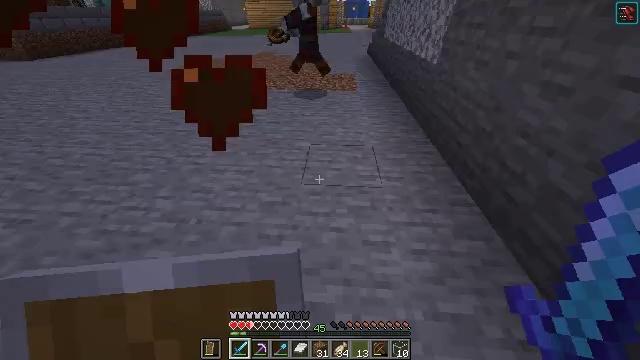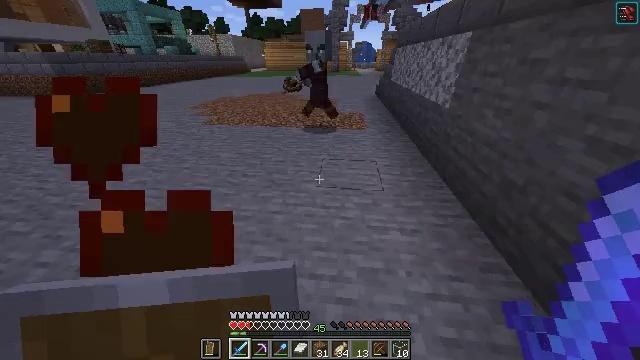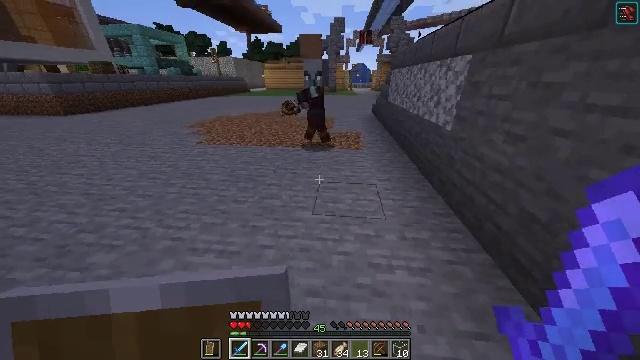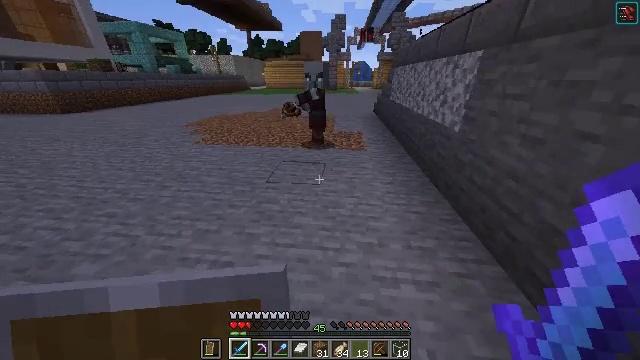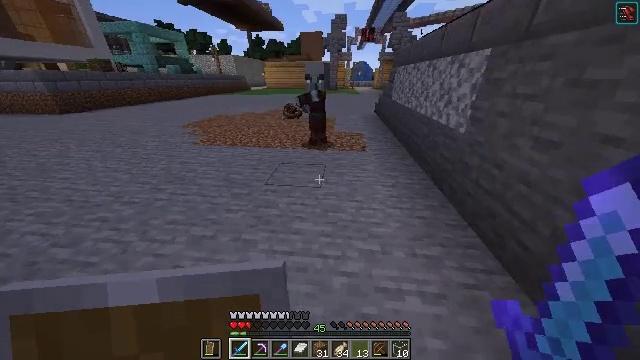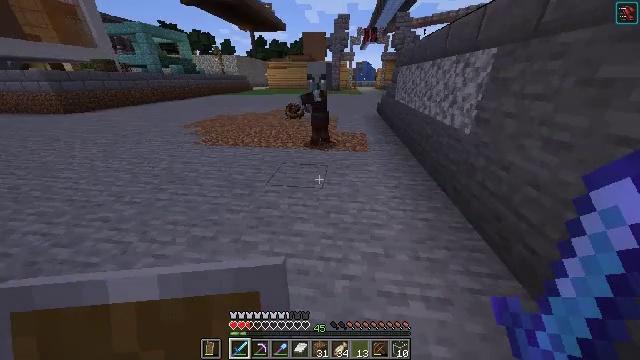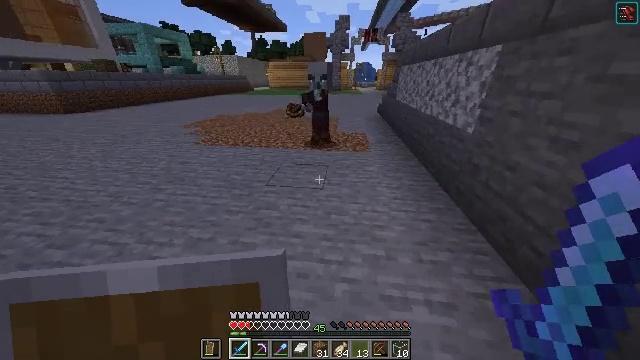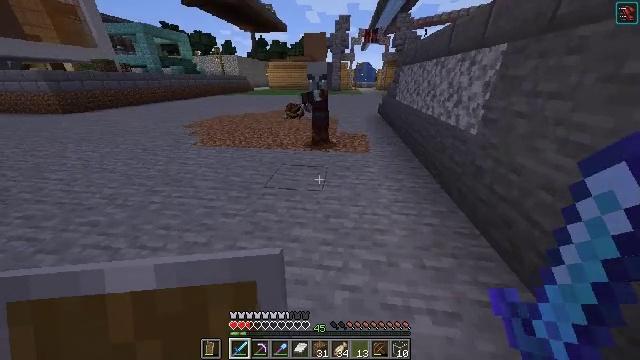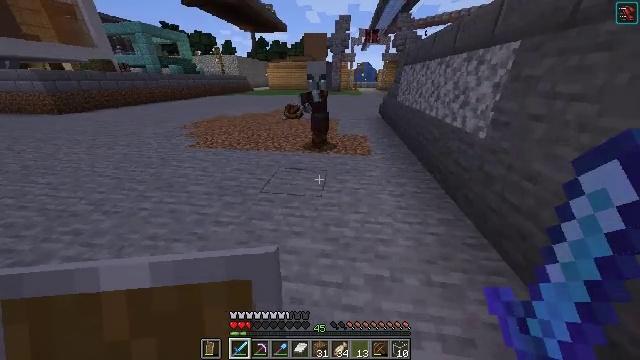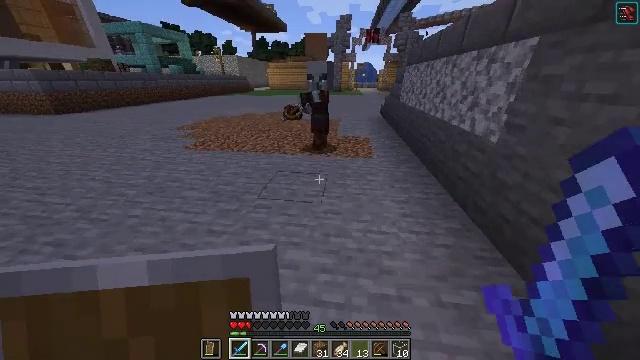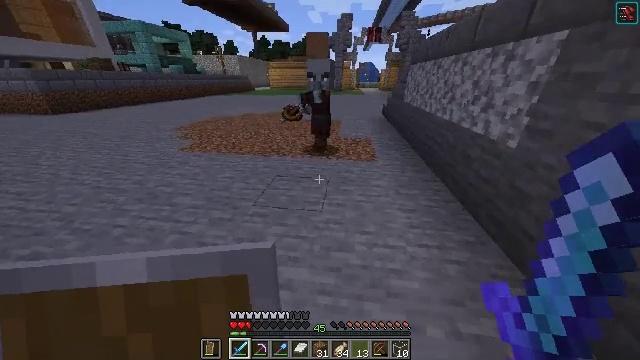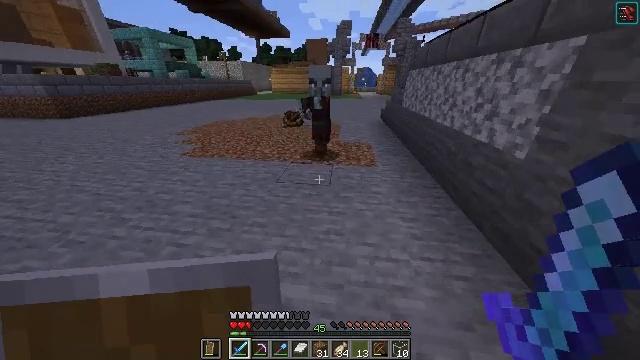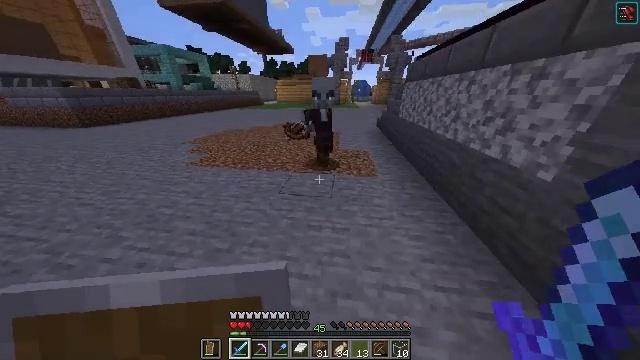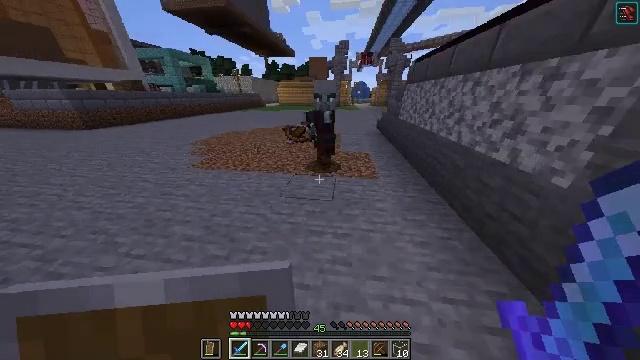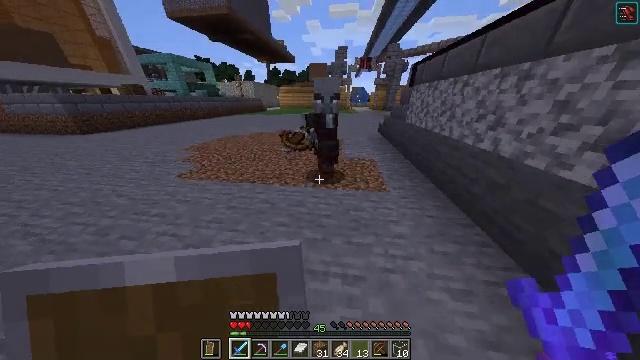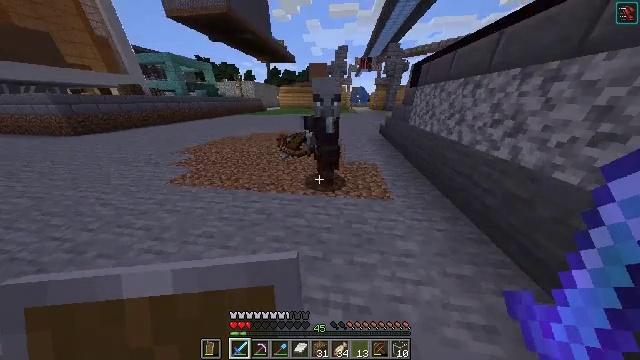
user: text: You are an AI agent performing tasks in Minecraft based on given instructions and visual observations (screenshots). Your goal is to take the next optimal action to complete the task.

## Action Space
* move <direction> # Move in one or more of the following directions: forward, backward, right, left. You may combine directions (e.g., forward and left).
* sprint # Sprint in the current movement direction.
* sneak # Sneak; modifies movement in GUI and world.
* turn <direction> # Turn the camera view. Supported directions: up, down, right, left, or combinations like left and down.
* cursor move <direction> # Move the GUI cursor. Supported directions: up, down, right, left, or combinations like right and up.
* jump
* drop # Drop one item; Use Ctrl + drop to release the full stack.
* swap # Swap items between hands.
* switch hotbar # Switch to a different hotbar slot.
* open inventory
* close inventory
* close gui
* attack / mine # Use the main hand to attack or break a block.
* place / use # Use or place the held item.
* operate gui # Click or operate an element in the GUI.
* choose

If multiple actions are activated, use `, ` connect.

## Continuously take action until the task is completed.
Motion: motion action
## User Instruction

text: Fight against raiders.
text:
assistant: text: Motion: move forward
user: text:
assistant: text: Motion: move forward, turn up
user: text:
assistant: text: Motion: no_op
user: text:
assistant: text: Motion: no_op
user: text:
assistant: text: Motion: no_op
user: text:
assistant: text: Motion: no_op
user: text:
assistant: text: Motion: move forward
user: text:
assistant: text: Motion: move forward
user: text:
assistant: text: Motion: no_op
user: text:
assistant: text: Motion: move forward
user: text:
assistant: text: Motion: move forward
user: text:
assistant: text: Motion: move forward
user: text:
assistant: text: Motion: move forward
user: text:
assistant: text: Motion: move forward
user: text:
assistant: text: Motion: move forward
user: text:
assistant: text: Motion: move forward, jump
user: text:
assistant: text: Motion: move forward, turn right and down, jump
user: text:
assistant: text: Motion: turn down, jump
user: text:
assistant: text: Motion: turn down, jump
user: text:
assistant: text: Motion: turn down, jump
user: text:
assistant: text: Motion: turn down
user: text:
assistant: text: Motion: attack / mine
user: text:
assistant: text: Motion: turn down, attack / mine
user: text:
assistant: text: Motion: turn right and down, attack / mine
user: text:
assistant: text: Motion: move back, turn right and down
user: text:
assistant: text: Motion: move back
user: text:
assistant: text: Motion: no_op